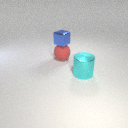
large cyan metal cylinder to the right of large red rubber sphere